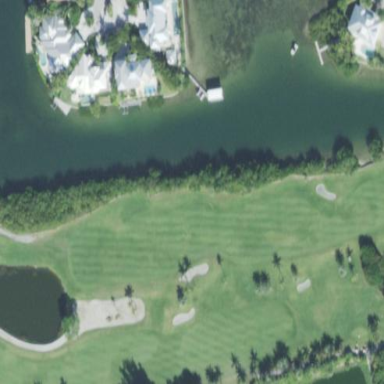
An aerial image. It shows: Water hazard in golf course. The hazard is natural water feature.